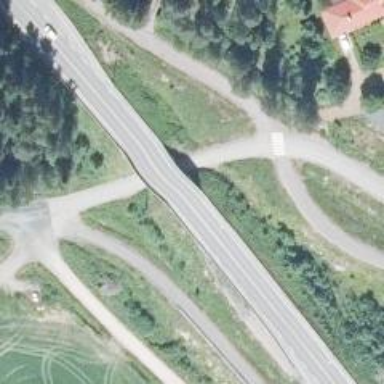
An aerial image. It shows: Trunk highway bridge with asphalt surface.